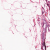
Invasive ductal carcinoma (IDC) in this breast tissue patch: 0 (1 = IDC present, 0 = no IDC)